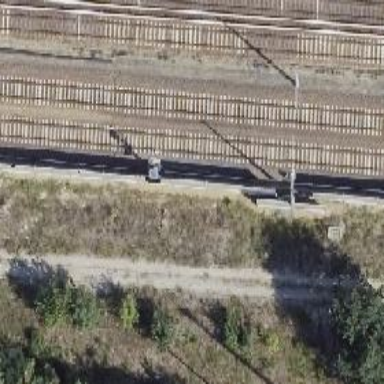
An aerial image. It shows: Railway signal.